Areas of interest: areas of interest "Rui De Digital City (Jianshe South Road Branch)"
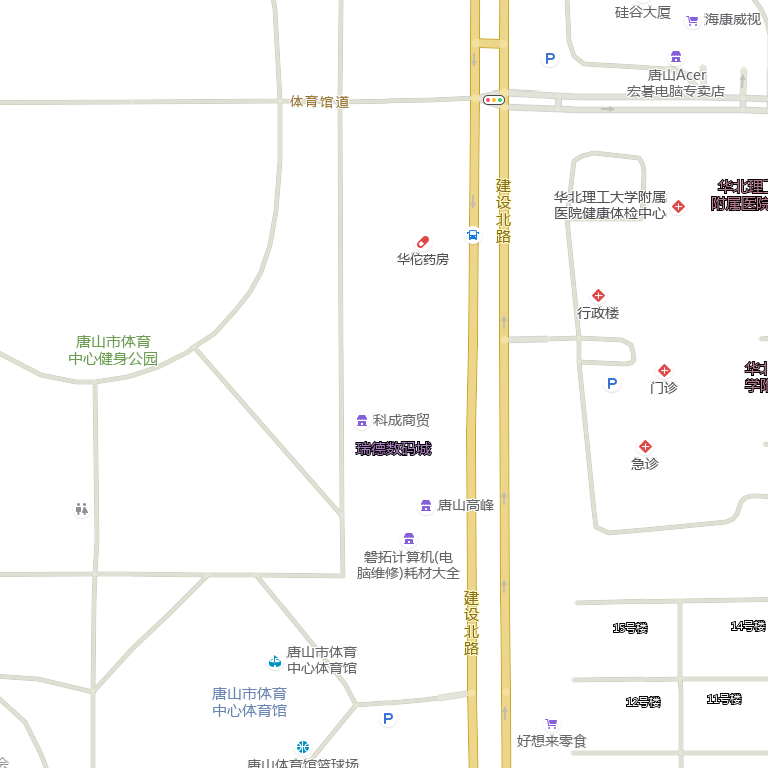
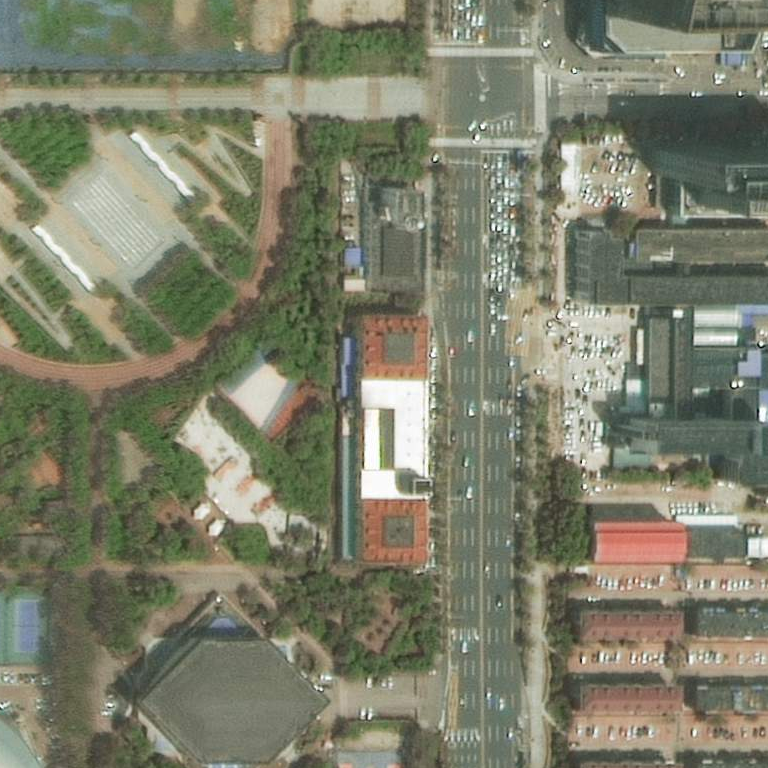